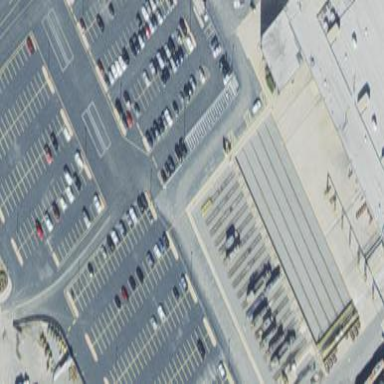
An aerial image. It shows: Parking area.